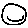
Label: smiley face